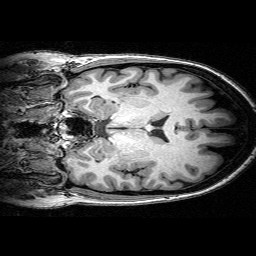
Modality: T1w
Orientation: coronal
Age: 57
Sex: female
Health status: ill
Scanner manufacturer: siemens
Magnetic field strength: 3 T
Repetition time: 0.0025 s
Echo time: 0.00336 s